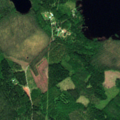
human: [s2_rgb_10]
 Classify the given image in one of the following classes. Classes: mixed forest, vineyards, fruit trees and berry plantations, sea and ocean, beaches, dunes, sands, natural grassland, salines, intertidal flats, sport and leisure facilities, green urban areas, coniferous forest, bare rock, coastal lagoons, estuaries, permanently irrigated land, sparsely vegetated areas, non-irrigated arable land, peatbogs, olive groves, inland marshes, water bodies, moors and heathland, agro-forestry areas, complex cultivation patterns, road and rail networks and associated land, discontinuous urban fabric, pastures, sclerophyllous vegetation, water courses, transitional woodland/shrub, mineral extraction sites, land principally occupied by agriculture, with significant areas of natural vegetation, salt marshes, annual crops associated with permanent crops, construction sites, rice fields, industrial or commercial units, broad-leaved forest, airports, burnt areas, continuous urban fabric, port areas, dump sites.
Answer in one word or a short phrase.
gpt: coniferous forest, mixed forest, water bodies